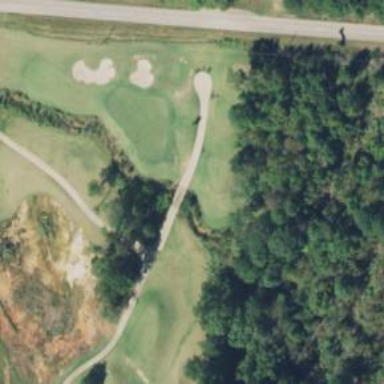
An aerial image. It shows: View of golf hole.